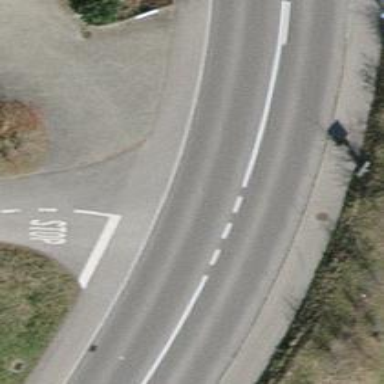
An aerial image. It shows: Unmarked road crossing.